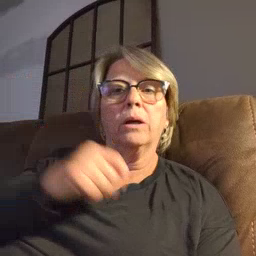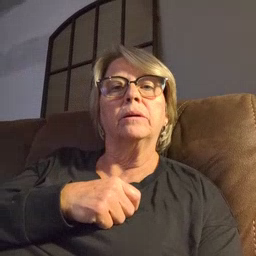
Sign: cowboy